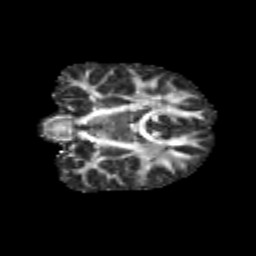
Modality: FA
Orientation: coronal
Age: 10
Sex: female
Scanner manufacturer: siemens
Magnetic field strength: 3 T
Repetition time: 3.8 s
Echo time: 0.07 s